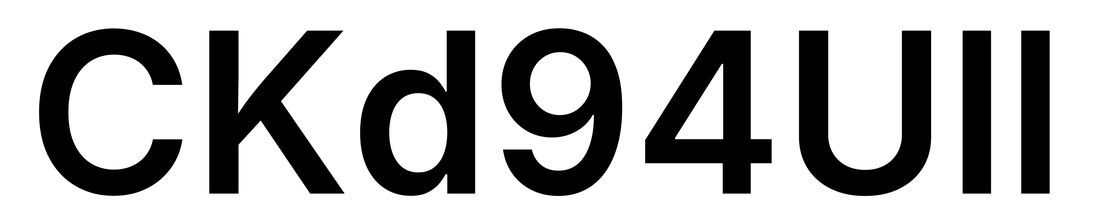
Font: Inter_SemiBold